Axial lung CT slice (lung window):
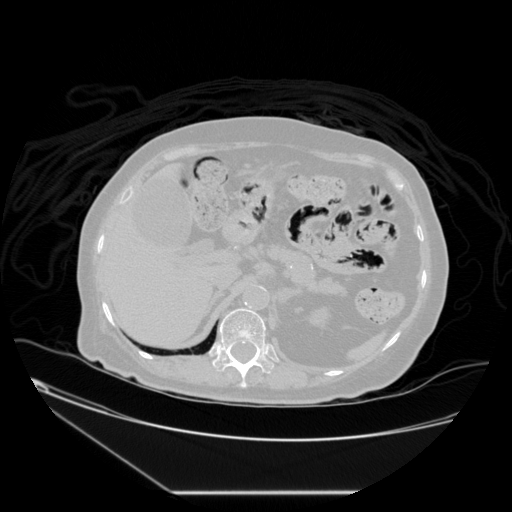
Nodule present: no